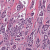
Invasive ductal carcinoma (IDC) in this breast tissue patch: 1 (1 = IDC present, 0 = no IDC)